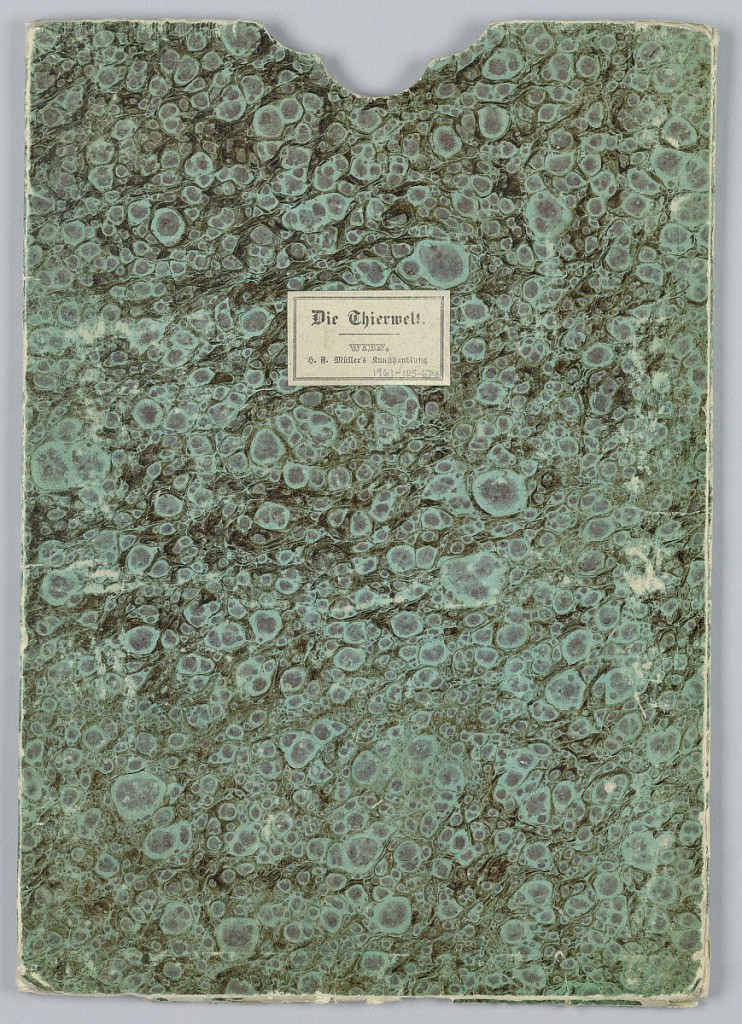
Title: Die Thierwelt (The Animal Kinggom)
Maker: Henri Frederich Müller, German, active 19th c.
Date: ca. 1835
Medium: Marbled paper slipcase with applied printed label
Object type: Game
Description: Booklet of ten leaves giving directions as to names of animals and how to play the game; title in German and French.